Question: I'm trying to use ng-Bootstrap tabs vertically. They give an example but it is not what I need, I would like it to look something like what I have in the diagram.
Is this configuration possible? Any ideas on what direction to take?

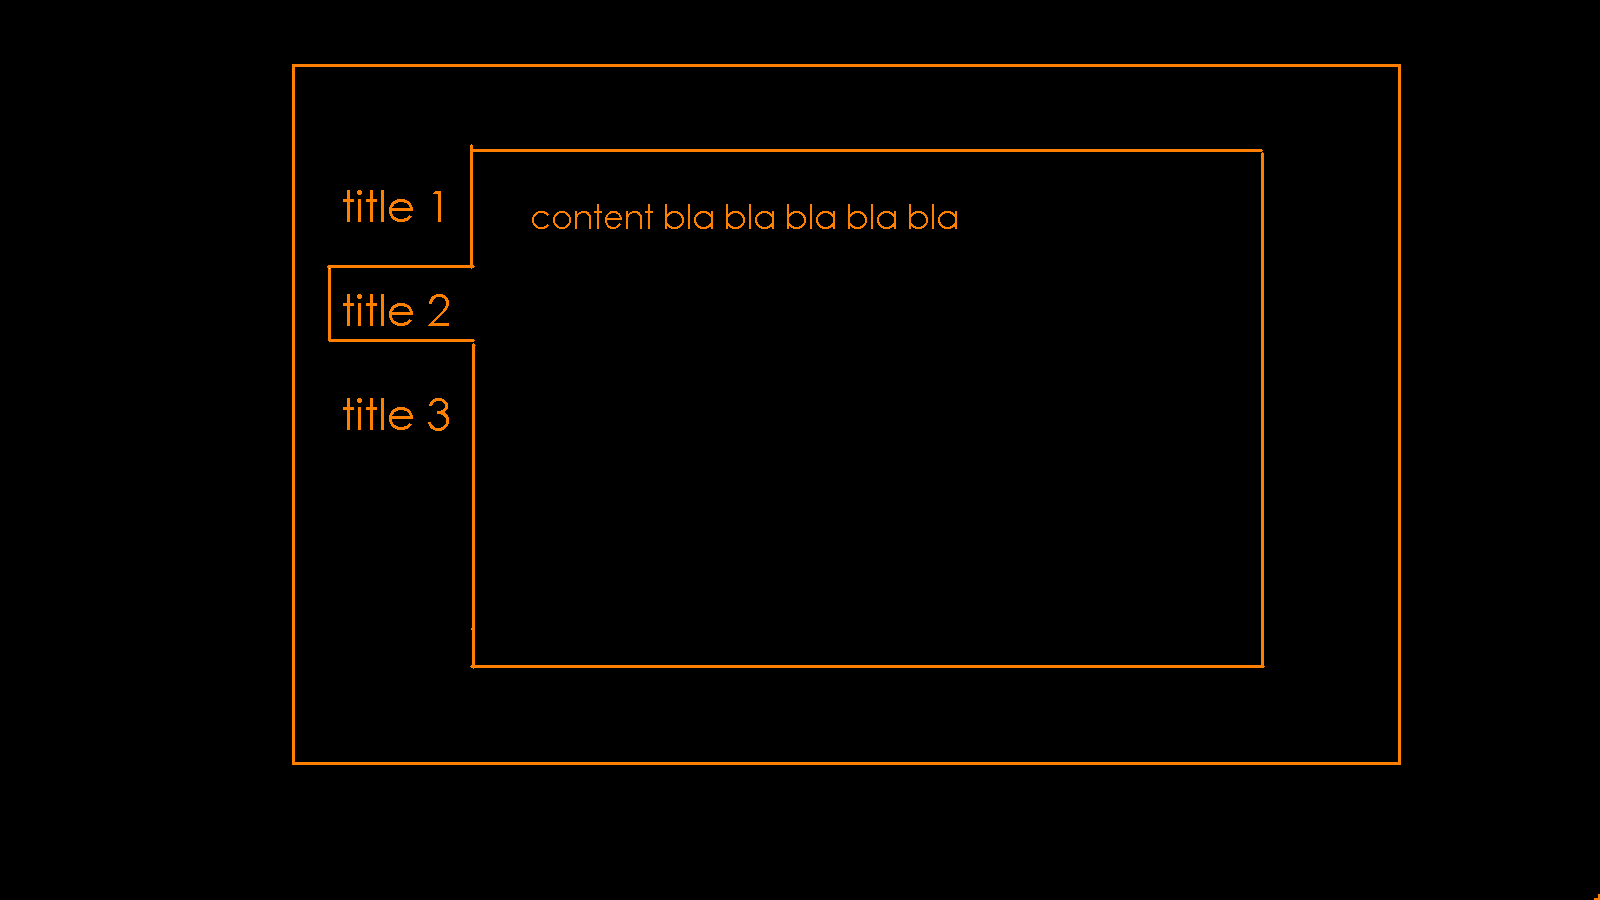
Answer: Here is the sample code of vertical tabs.
> Html
'''
<div class="row">
<div class="col-md-12">
<h3 id="event-list-margin">Vartical Tabs</h3>
</div>
<div class="col-md-12">
<div class="col-xs-3"> <!-- required for floating -->
<!-- Nav tabs -->
<ul class="nav nav-tabs tabs-left">
<li [ngClass]="{'active': tab.active}" *ngFor="let tab of tabs">
<a (click)="tabChange(tab)">{{tab.name}}</a>
</li>
</ul>
</div>
<div class="col-xs-9">
<div class="tab-content">
<div class="tab-pane active" [ngClass]="{'showTab':selectedUserTab == 1, 'hideTab':selectedUserTab != 1}"> <!-- Profile tab -->
<div class="panel panel-default">
<div class="panel-heading">
Title one
</div>
<div class="panel-body">
</div>
</div>
</div>
<div class="tab-pane active" [ngClass]="{'showTab':selectedUserTab == 2, 'hideTab':selectedUserTab != 2}"> <!-- Change password tab -->
<div class="panel panel-default">
<div class="panel-heading">
Title Two
</div>
<div class="panel-body">
</div>
</div>
</div>
<div class="tab-pane active" [ngClass]="{'showTab':selectedUserTab == 3, 'hideTab':selectedUserTab != 3}"> <!-- Admin tab -->
<div class="panel panel-default">
<div class="panel-heading">
Title Three
</div>
<div class="panel-body">
</div>
</div>
</div>
<div class="tab-pane active" [ngClass]="{'showTab':selectedUserTab == 4, 'hideTab':selectedUserTab != 4}"> <!-- stripe account tab -->
<div class="panel panel-default">
<div class="panel-heading">
Title Four
</div>
<div class="panel-body">
</div>
</div>
</div>
</div>
</div>
</div>
</div>
'''
> CSS
'''
.tabs-left, .tabs-right {
border-bottom: none;
padding-top: 2px;
}
.tabs-left {
border-right: 1px solid #ddd;
}
.tabs-right {
border-left: 1px solid #ddd;
}
.tabs-left>li, .tabs-right>li {
float: none;
margin-bottom: 2px;
}
.tabs-left>li {
margin-right: -1px;
}
.tabs-right>li {
margin-left: -1px;
}
.tabs-left>li.active>a,
.tabs-left>li.active>a:hover,
.tabs-left>li.active>a:focus {
border-bottom-color: #ddd;
border-right-color: transparent;
}
.tabs-right>li.active>a,
.tabs-right>li.active>a:hover,
.tabs-right>li.active>a:focus {
border-bottom: 1px solid #ddd;
border-left-color: transparent;
}
.tabs-left>li>a {
border-radius: 4px 0 0 4px;
margin-right: 0;
display:block;
}
.tabs-right>li>a {
border-radius: 0 4px 4px 0;
margin-right: 0;
}
.sideways {
margin-top:50px;
border: none;
position: relative;
}
.sideways>li {
height: 20px;
width: 120px;
margin-bottom: 100px;
}
.sideways>li>a {
border-bottom: 1px solid #ddd;
border-right-color: transparent;
text-align: center;
border-radius: 4px 4px 0px 0px;
}
.sideways>li.active>a,
.sideways>li.active>a:hover,
.sideways>li.active>a:focus {
border-bottom-color: transparent;
border-right-color: #ddd;
border-left-color: #ddd;
}
.sideways.tabs-left {
left: -50px;
}
.sideways.tabs-right {
right: -50px;
}
.sideways.tabs-right>li {
-webkit-transform: rotate(90deg);
-moz-transform: rotate(90deg);
-ms-transform: rotate(90deg);
-o-transform: rotate(90deg);
transform: rotate(90deg);
}
.sideways.tabs-left>li {
-webkit-transform: rotate(-90deg);
-moz-transform: rotate(-90deg);
-ms-transform: rotate(-90deg);
-o-transform: rotate(-90deg);
transform: rotate(-90deg);
}
.showTab{
display: block !important;
}
.hideTab{
display: none !important;
}
'''
> Typescript code:-
'''
selectedUserTab = 1;
tabs = [
{
name: 'Title one',
key: 1,
active: true
},
{
name: 'Title two',
key: 2,
active: false
},
{
name: 'Title 3',
key: 3,
active: false
},
{
name: 'Title Four',
key: 4,
active: false
}
];
tabChange(selectedTab) {
console.log('### tab change');
this.selectedUserTab = selectedTab.key;
for (let tab of this.tabs) {
if (tab.key === selectedTab.key) {
tab.active = true;
} else {
tab.active = false;
}
}
}
'''
> Sample Output
<URL>
Note:- you need to some changes on css
Thanks